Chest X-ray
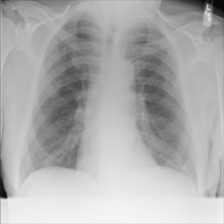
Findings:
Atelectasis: negative
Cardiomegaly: negative
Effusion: negative
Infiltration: negative
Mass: negative
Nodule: negative
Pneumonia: negative
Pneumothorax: negative
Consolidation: negative
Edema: negative
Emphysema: negative
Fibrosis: negative
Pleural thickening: negative
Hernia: negative